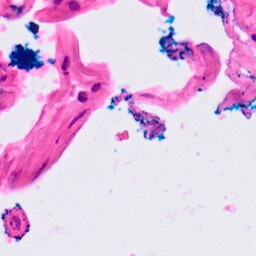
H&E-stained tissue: Lung